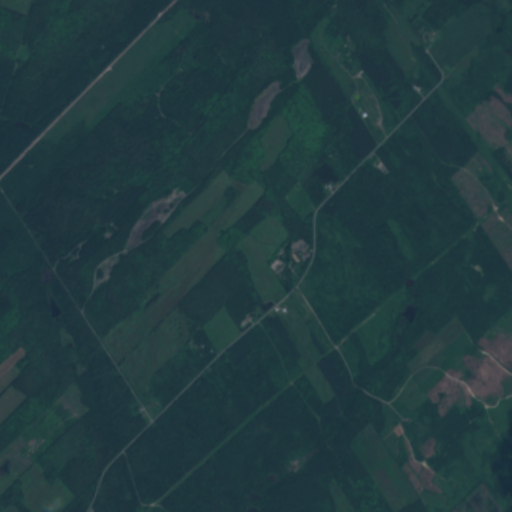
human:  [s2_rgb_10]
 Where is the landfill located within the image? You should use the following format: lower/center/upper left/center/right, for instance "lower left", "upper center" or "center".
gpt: The landfill is located in the lower center of the image.
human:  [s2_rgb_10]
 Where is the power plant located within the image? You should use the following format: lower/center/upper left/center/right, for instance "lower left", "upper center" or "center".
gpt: There is no power plant in the image.